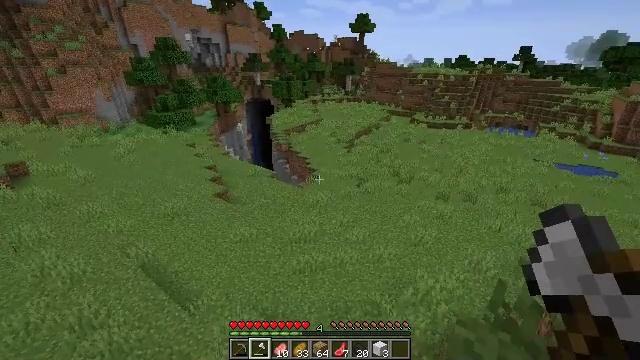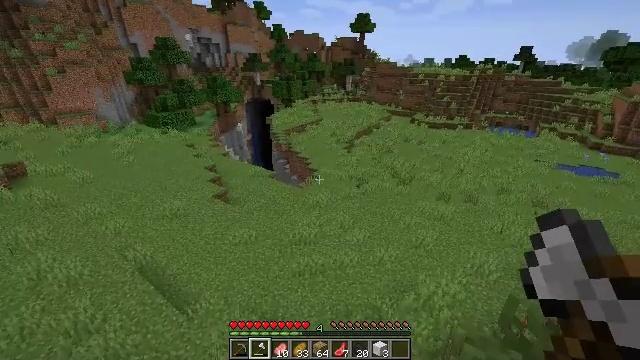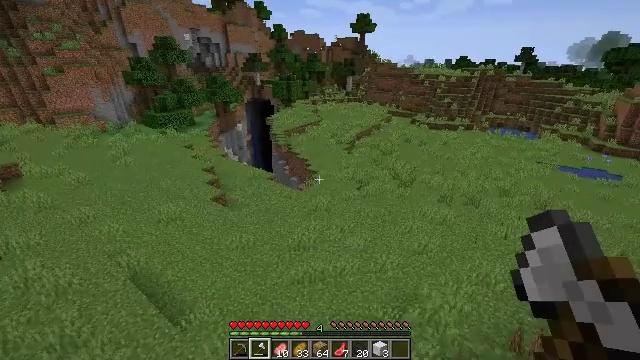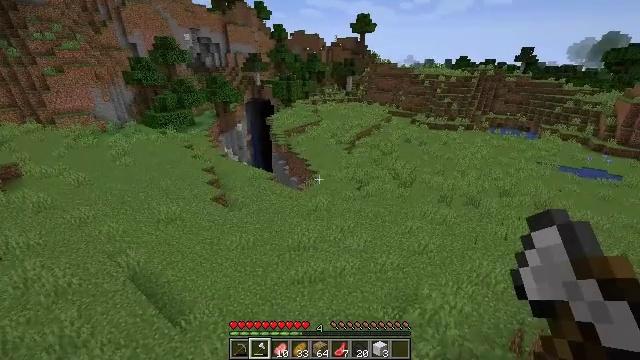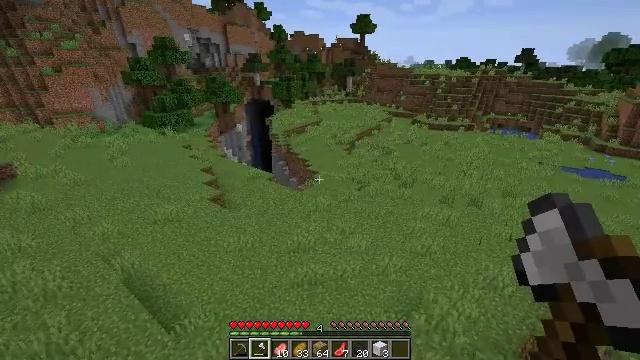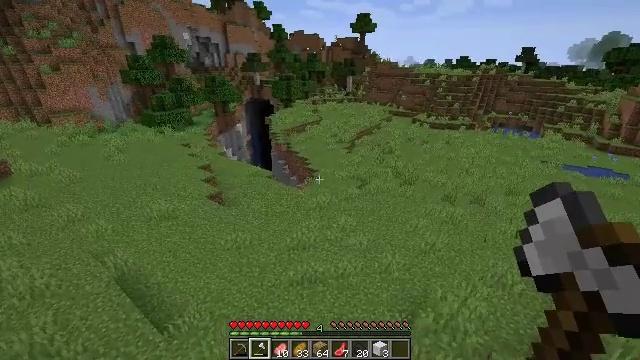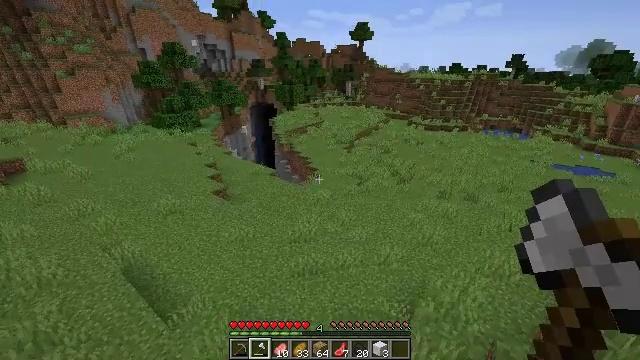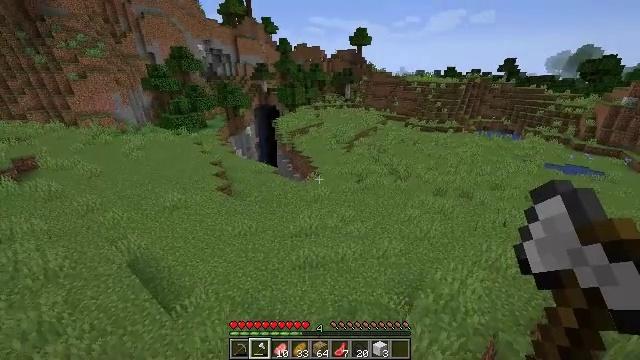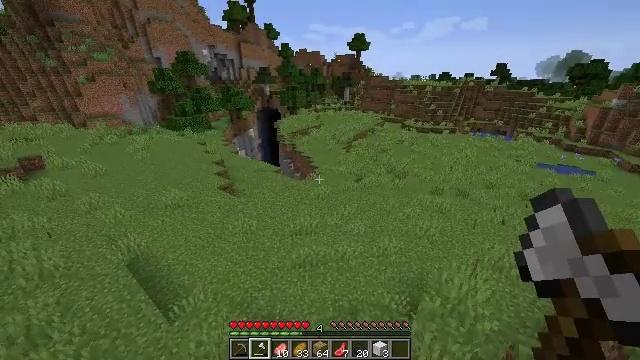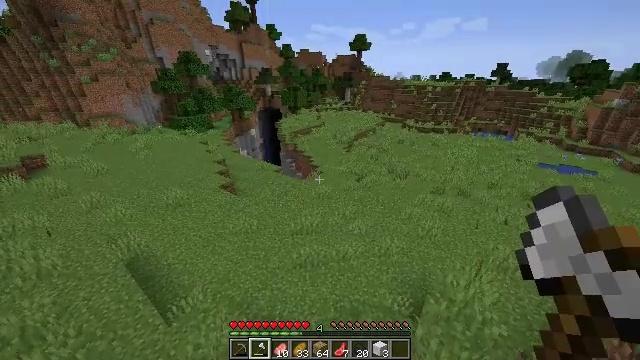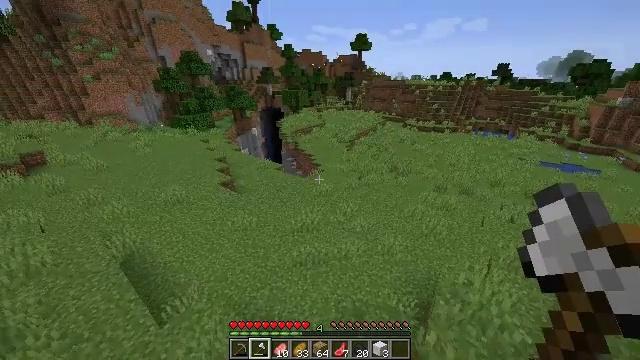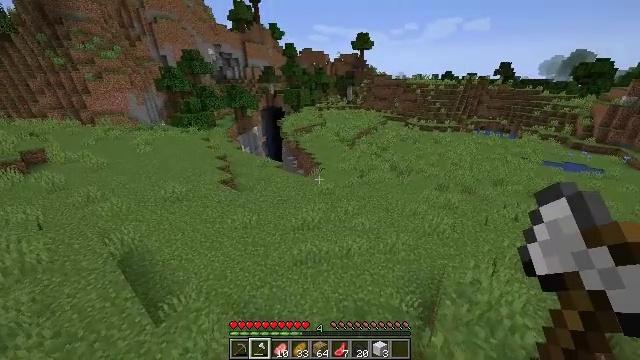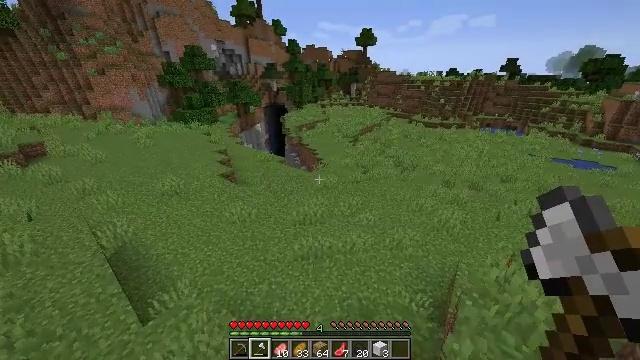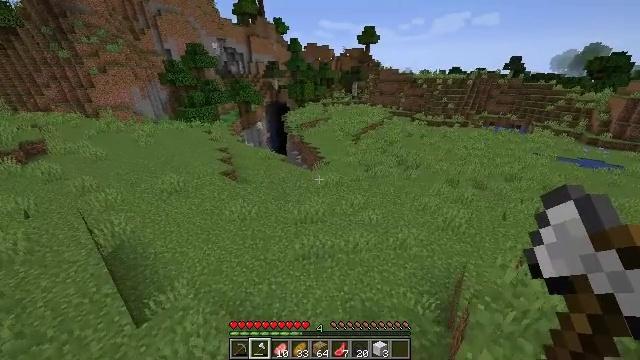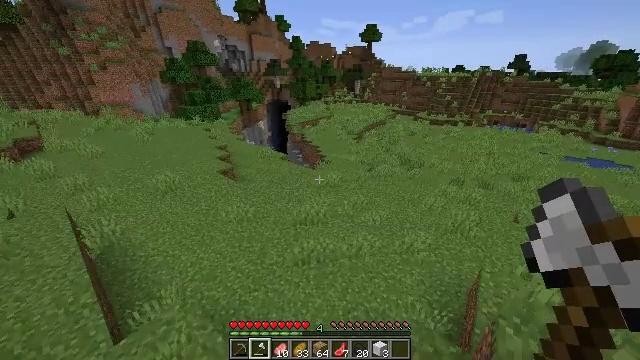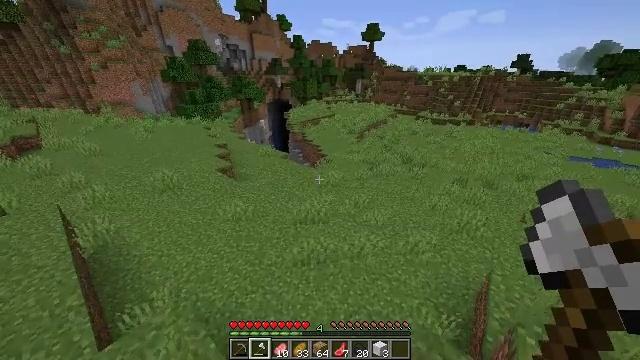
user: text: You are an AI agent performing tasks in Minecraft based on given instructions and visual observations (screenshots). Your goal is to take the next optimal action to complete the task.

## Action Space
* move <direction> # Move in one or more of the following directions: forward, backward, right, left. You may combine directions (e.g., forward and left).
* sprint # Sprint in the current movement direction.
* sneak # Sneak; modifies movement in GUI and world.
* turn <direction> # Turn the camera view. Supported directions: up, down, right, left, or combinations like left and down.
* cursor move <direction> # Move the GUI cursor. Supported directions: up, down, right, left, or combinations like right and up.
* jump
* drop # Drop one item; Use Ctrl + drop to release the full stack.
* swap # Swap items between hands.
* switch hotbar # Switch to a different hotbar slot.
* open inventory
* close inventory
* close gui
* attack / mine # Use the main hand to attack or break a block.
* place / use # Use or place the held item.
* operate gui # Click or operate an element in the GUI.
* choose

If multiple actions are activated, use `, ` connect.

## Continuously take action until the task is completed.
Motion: motion action
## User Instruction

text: Open the crafting table and craft the campfire.
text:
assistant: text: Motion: move forward
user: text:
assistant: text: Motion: move forward
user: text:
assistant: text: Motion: move forward
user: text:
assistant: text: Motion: move forward
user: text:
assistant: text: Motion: move forward, sprint
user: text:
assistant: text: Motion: move forward, sprint
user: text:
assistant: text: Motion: move forward, sprint
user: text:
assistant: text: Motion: move forward, sprint
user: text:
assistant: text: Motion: move forward, sprint
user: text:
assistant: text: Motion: move forward, sprint
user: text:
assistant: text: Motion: move forward, sprint
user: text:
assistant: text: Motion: move forward, sprint
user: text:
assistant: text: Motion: move forward, sprint
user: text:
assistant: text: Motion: move forward, sprint
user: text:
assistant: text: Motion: move forward, sprint
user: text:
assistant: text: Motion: move forward, sprint
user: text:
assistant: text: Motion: move forward, sprint
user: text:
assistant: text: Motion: move forward, sprint
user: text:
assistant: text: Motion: move forward, sprint
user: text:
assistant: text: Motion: move forward, sprint
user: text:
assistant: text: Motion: move forward, sprint
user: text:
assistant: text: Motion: move forward, sprint
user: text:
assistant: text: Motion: move forward, sprint
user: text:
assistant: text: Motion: move forward, sprint
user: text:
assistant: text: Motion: move forward, sprint
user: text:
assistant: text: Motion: move forward, sprint
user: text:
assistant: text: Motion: move forward, sprint, turn right
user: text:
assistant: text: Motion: move forward, sprint, turn right
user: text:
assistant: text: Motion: move forward, sprint, turn right
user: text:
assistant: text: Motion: move forward, sprint, turn right and up